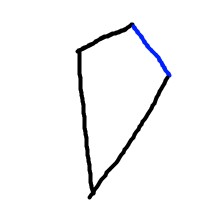
Shape: kite